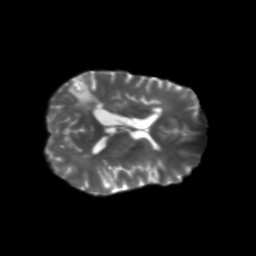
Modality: T2w
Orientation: axial
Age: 50
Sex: female
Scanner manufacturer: siemens
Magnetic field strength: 3 T
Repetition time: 5.47 s
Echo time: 0.0854 s